Field crop: maize
Growth stage: 2
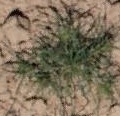
Species: salsola